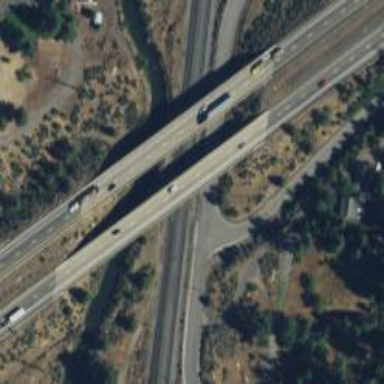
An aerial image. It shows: Motorway bridge.